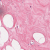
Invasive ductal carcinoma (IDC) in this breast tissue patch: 0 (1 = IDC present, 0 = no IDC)